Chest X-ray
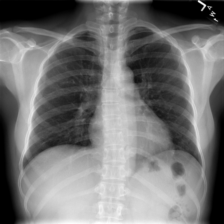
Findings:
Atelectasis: negative
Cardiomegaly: negative
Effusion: negative
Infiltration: positive
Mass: negative
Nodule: negative
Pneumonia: negative
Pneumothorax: negative
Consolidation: negative
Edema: negative
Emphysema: negative
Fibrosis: negative
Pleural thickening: negative
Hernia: negative